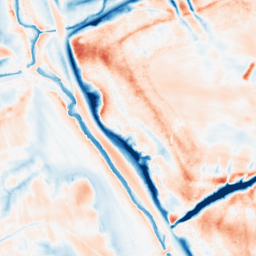
Category: multiscale
Decomposition family: dog_multiscale
Decomposition parameters: sigma_ratio: 2
n_scales: 4
base_sigma: 0.5
Upsampling method: lanczos
Upsampling parameters: scale: 4
Upsampling scale: 4